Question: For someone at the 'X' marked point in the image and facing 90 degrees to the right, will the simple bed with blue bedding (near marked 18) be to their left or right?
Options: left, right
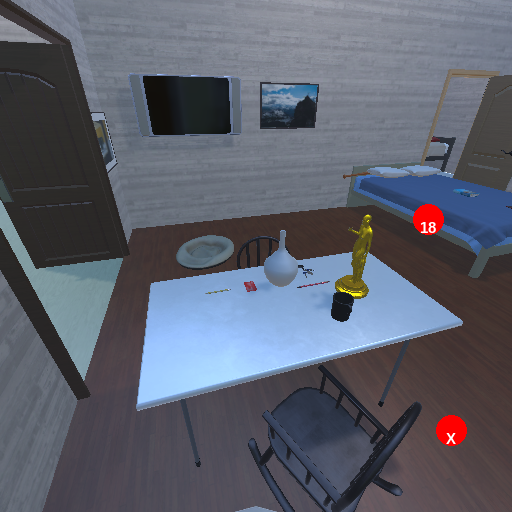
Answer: left